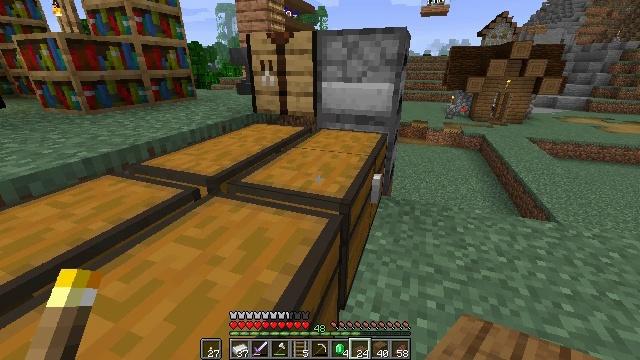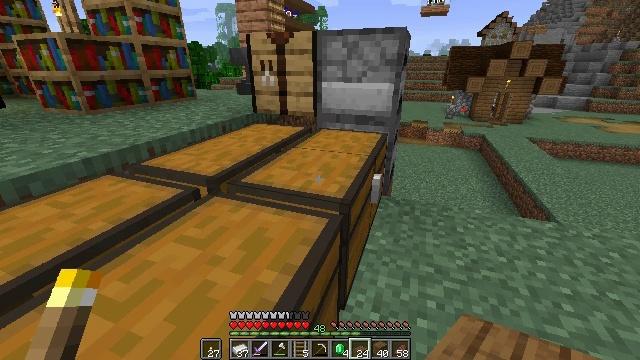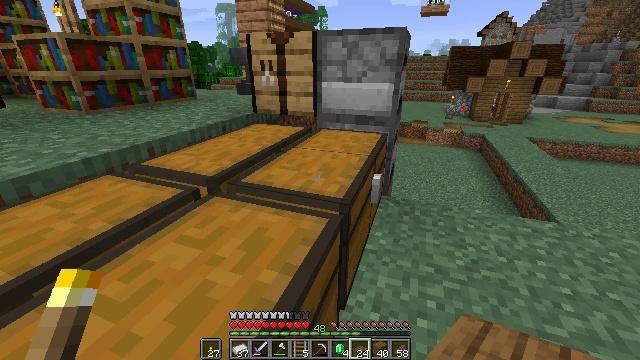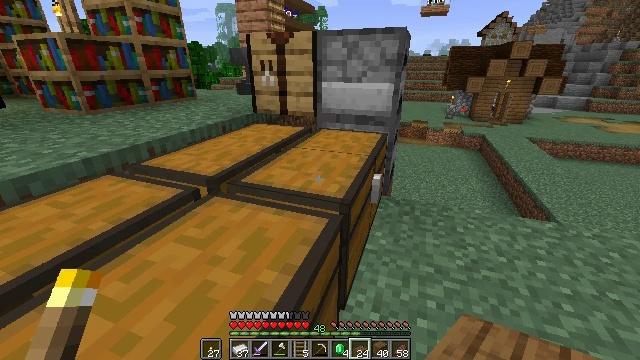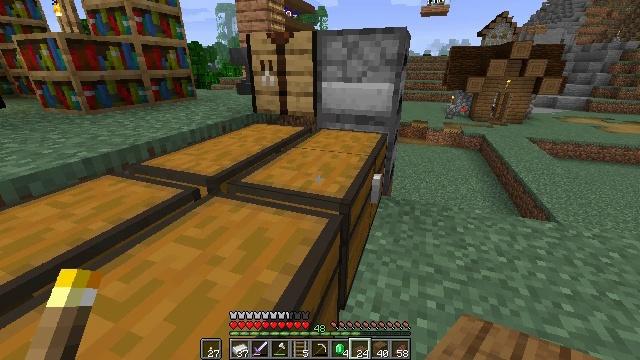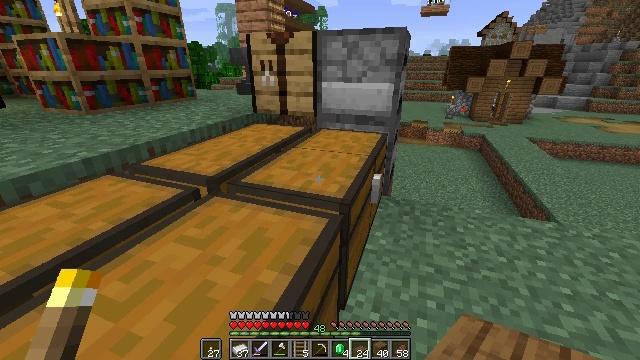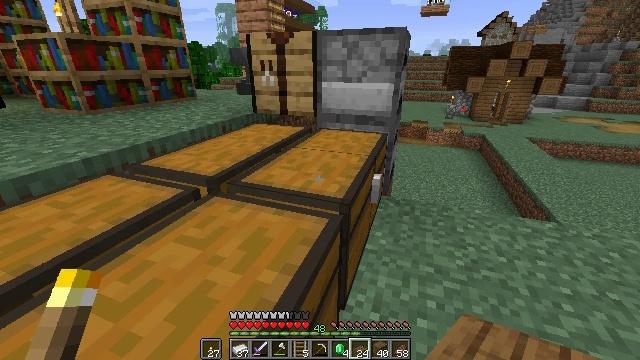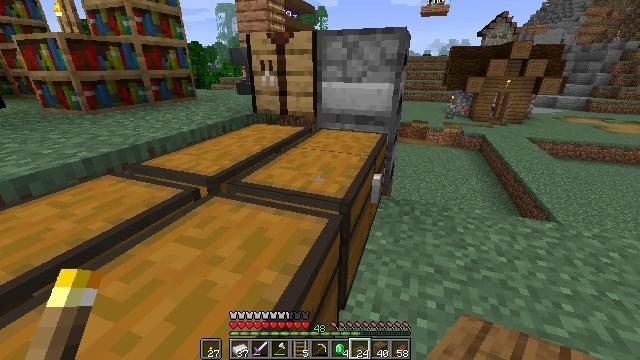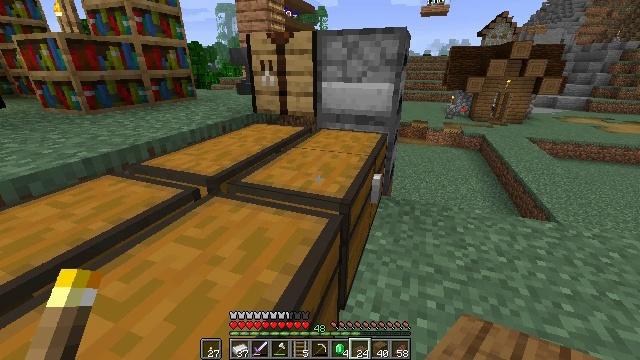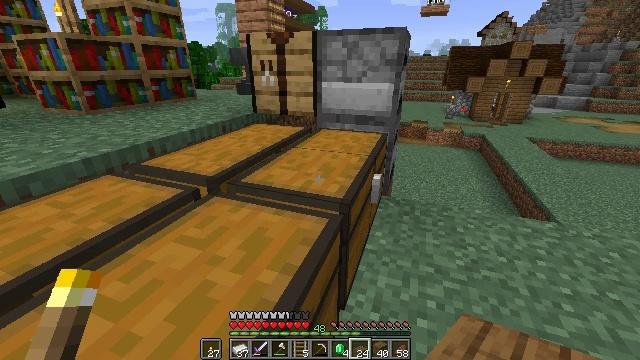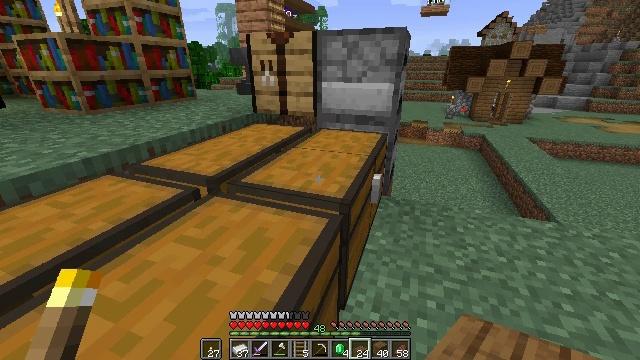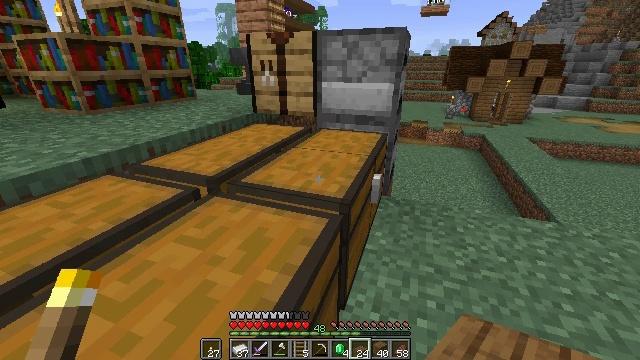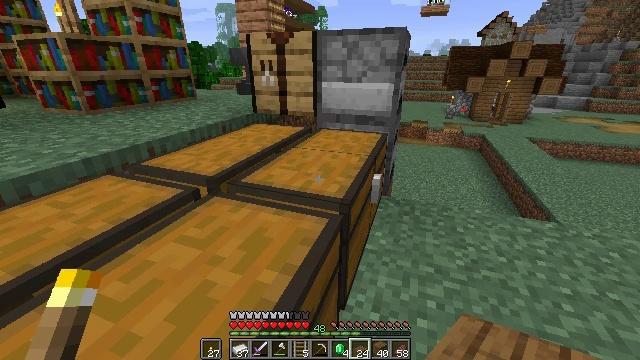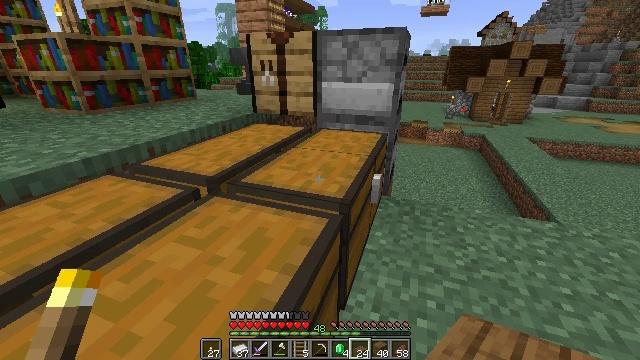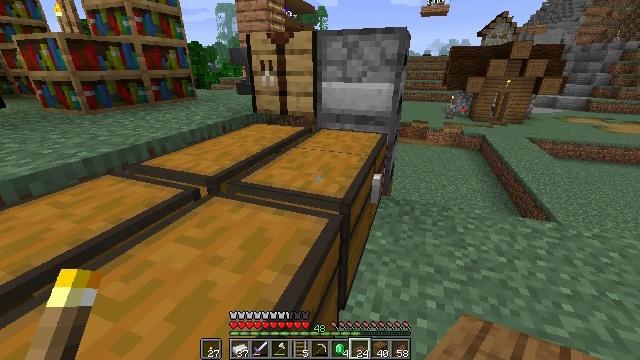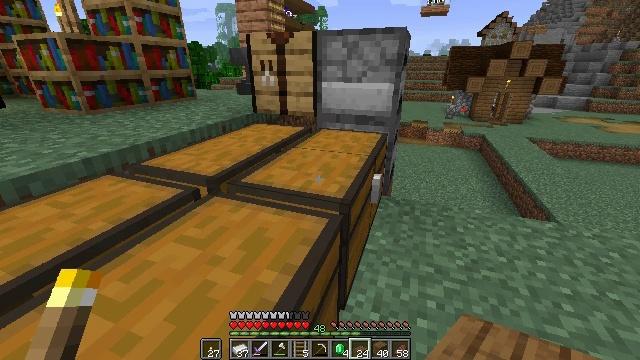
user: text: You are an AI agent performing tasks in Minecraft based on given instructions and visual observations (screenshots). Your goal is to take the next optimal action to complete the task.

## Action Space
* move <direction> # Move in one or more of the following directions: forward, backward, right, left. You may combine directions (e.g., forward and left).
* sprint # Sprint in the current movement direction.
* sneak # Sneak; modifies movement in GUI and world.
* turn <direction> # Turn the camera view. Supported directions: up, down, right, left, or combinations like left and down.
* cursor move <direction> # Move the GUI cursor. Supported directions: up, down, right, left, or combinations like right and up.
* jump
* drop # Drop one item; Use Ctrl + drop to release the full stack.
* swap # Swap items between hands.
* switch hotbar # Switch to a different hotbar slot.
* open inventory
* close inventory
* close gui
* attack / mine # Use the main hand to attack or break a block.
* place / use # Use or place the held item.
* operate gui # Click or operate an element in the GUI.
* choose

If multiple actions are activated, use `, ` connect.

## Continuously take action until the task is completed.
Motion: motion action
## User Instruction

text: Drop a spruce slab.
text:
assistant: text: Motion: no_op
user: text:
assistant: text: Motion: no_op
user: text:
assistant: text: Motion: no_op
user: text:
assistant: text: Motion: no_op
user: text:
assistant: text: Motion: no_op
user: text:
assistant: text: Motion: no_op
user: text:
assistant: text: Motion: no_op
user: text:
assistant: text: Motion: no_op
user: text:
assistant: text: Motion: no_op
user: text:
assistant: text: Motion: no_op
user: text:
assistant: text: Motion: no_op
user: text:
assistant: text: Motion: no_op
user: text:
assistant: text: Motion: no_op
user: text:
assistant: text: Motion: no_op
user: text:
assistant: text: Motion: no_op
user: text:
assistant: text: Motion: no_op
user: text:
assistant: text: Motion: no_op
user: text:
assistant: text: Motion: no_op
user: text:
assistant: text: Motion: no_op
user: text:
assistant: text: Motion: no_op
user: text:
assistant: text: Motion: no_op
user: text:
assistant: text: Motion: no_op
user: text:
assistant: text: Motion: no_op
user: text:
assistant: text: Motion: no_op
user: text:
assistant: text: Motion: no_op
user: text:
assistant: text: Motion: no_op
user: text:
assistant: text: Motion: no_op
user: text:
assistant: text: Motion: no_op
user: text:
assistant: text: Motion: no_op
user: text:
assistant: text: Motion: no_op